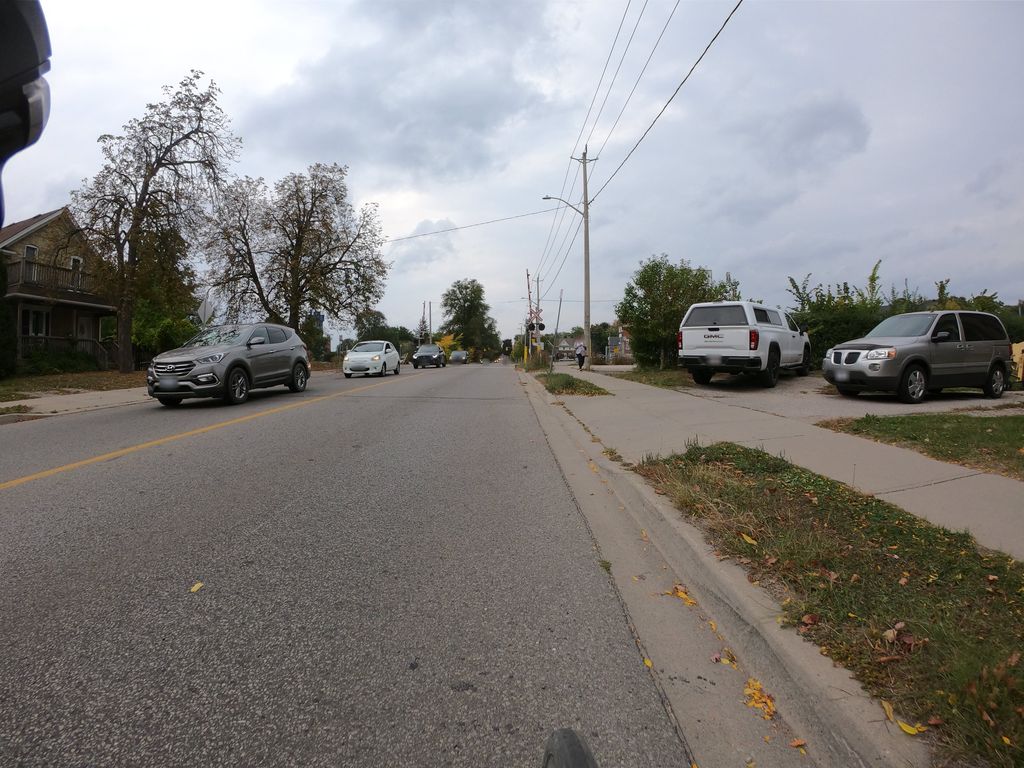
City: kitchener-waterloo